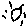
Label: sun